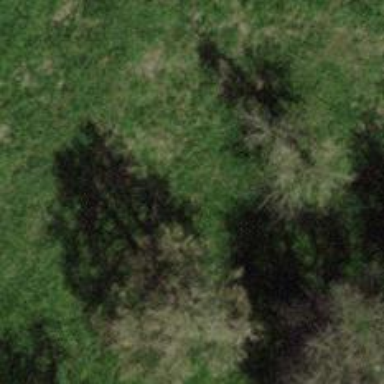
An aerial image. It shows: Beautiful tree in nature.